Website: bh-photo
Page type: customer-info-address
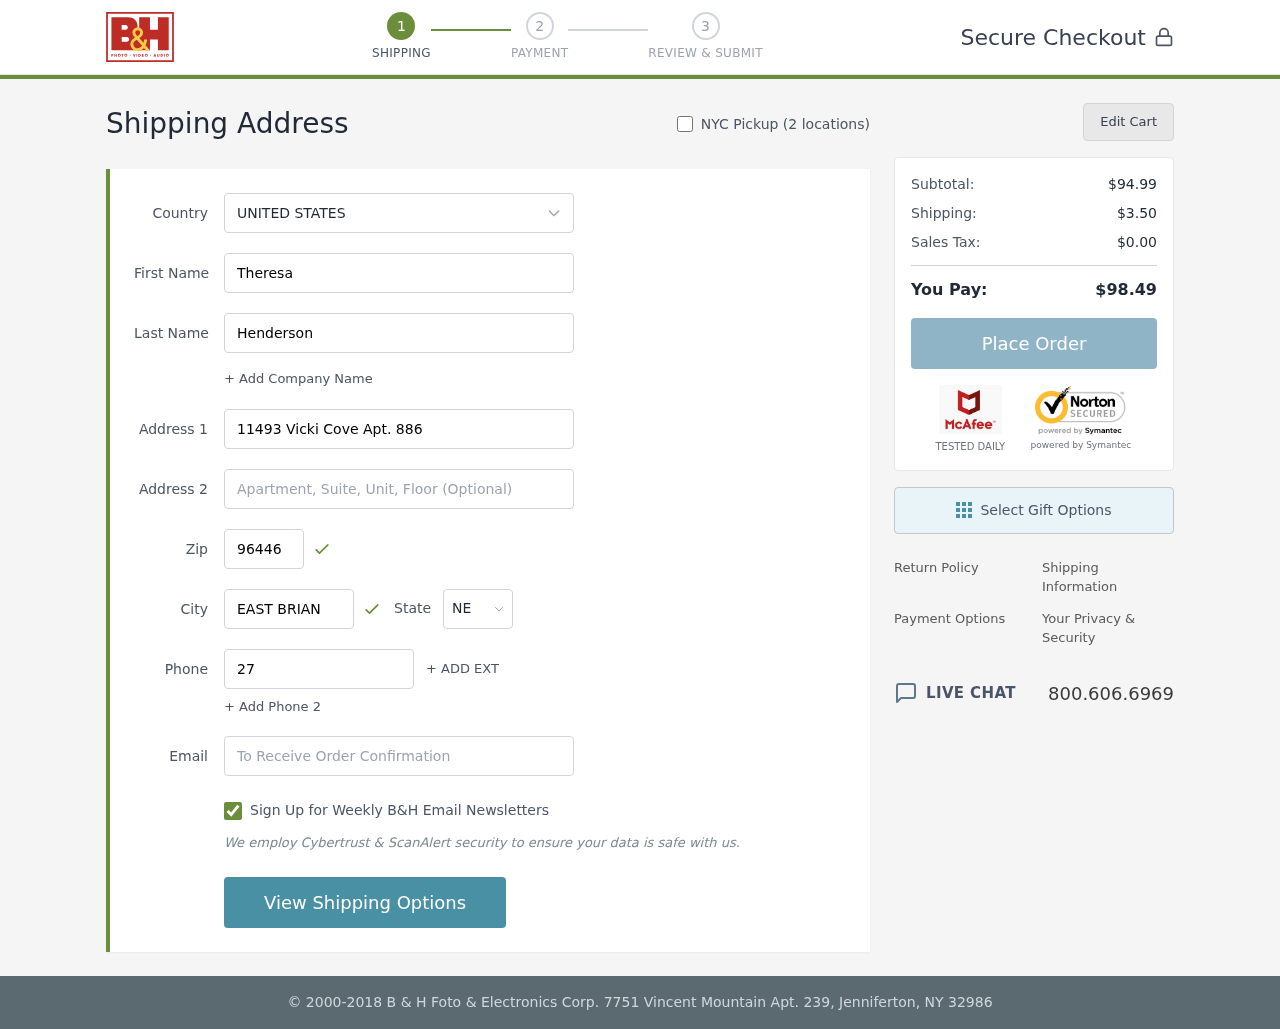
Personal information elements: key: PII_CITY
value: East Brian
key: PII_COUNTRY
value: United States
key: PII_EMAIL
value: thenderson@gmail.com
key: PII_FIRSTNAME
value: Theresa
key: PII_LASTNAME
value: Henderson
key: PII_PHONE
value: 2796385460
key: PII_POSTCODE
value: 96446
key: PII_STATE_ABBR
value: NE
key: PII_STREET
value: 11493 Vicki Cove Apt. 886
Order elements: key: ORDER_SUBTOTAL
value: $94.99
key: ORDER_SHIPPING_COST
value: $3.50
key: ORDER_TAX
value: $0.00
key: ORDER_TOTAL
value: $98.49